Question: I am writing a kind of RTS CameraController in Unity using C#. I already managed to implement the basic functions, but now I am facing a tricky problem. I managed to rotate my camera and afterwards move into the right direction, BUT my scrolling boundaries are not working anymore after rotating (of course because I am just checking for x on the horizontal scrolling, but after rotation I would need to check for y instead). With boundaries I mean the restriction to only scroll until a certain position is reached (x < 0).
I am a bit stuck on how to solve my problem easily. One way would seems to be using conditions and check the rotation before checking for the boundaries, but this doesn't seem like a good aproach for me, just fixing the problem, but not really taking care of the cause. Now my question: Is there an easier or better way to achieve what I am doing? Did I miss something completely?
This is how I want the camera to move in all 4 rotations. The rectangles are my the world, the arrows define my bounds. The camera should always overshoot in backwards direction and stop before the bounds in forward direction.:

Here is my update method (vertDist and horDist are just defining from when on the mousescroll should start):
'''
void LateUpdate() {
//LEFT
if((Input.mousePosition.x < horDist || Input.GetAxis("Horizontal") < 0)
&& transform.position.x > 0)
transform.Translate(-speed, 0, 0);
//RIGHT
if((Input.mousePosition.x > Screen.width - horDist || Input.GetAxis("Horizontal") > 0)
&& transform.position.x < world.worldX)
transform.Translate(speed, 0, 0);
//UP
if((Input.mousePosition.y > Screen.height - vertDist || Input.GetAxis("Vertical") > 0)
&& transform.position.z < world.worldZ - 30) {
Vector3 temp = transform.eulerAngles;
transform.eulerAngles = new Vector3(0, transform.eulerAngles.y, transform.eulerAngles.z);
transform.Translate(0, 0, speed);
transform.eulerAngles = temp;
}
//DOWN
if((Input.mousePosition.y < vertDist || Input.GetAxis("Vertical") < 0)
&& transform.position.z > -10) {
Vector3 temp = transform.eulerAngles;
transform.eulerAngles = new Vector3(0, transform.eulerAngles.y, transform.eulerAngles.z);
transform.Translate(0, 0, -speed);
transform.eulerAngles = temp;
}
//ZOOM
//camera.fieldOfView -= Input.GetAxis("Mouse ScrollWheel");
//ROTATE
if(Input.GetButtonDown("Rotate")){
Vector3 targetPosition = transform.position;
targetPosition += transform.forward * 27;
//transform.Rotate(new Vector3(0, Mathf.Sign(Input.GetAxis("Rotate")) * 90, 0), Space.World);
transform.RotateAround(targetPosition, Vector3.up, Mathf.Sign(Input.GetAxis("Rotate")) * 90);
}
}
'''
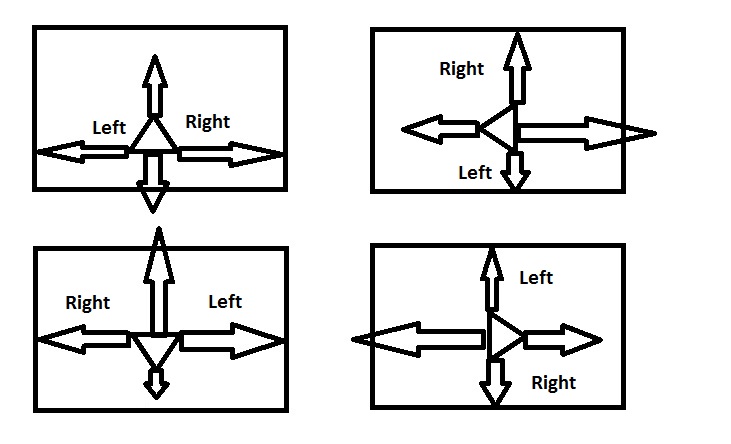
Answer: Finally I got a solution! I decided to define a Rect, depending on the current rotation and afterwards check if the camera-position is inside the Rect. Thus I had to mess a bit around with the positions, because I don't know why Rect.Contains() only takes the x- and y- coordinate of a position. My camera just moves along the x- and z-axis, so I did this weird coordinate swapping there:
'''
void LateUpdate() {
Rect bounds = DefineBounds();
Vector3 pos = transform.position;
//LEFT
if((/*Input.mousePosition.x < horDist ||*/ Input.GetAxis("Horizontal") < 0)) {
pos += transform.TransformDirection(-speed * Time.deltaTime, 0, 0);
//reset pos if out of bounds
if(!bounds.Contains(new Vector2(pos.x, pos.z)))
pos -= transform.TransformDirection(-speed * Time.deltaTime, 0, 0);
}
//RIGHT
if((/*Input.mousePosition.x > Screen.width - horDist ||*/ Input.GetAxis("Horizontal") > 0)) {
pos += transform.TransformDirection(speed * Time.deltaTime, 0, 0);
//reset pos if out of bounds
if(!bounds.Contains(new Vector2(pos.x, pos.z)))
pos -= transform.TransformDirection(speed * Time.deltaTime, 0, 0);
}
//UP
if((/*Input.mousePosition.y > Screen.height - vertDist ||*/ Input.GetAxis("Vertical") > 0)) {
//Set camera x-angle to 0
Vector3 temp = transform.eulerAngles;
transform.eulerAngles = new Vector3(0, transform.eulerAngles.y, transform.eulerAngles.z);
pos += transform.TransformDirection(0, 0, speed * Time.deltaTime);
//reset pos if out of bounds
if(!bounds.Contains(new Vector2(pos.x, pos.z)))
pos -= transform.TransformDirection(0, 0, speed * Time.deltaTime);
//Reset camera x-angle
transform.eulerAngles = temp;
}
//DOWN
if((/*Input.mousePosition.y < vertDist ||*/ Input.GetAxis("Vertical") < 0)) {
//Set camera x-angle to 0
Vector3 temp = transform.eulerAngles;
transform.eulerAngles = new Vector3(0, transform.eulerAngles.y, transform.eulerAngles.z);
pos += transform.TransformDirection(0, 0, -speed * Time.deltaTime);
//reset pos if out of bounds
if(!bounds.Contains(new Vector2(pos.x, pos.z)))
pos -= transform.TransformDirection(0, 0, -speed * Time.deltaTime);
//Reset camera x-angle
transform.eulerAngles = temp;
}
transform.position = pos;
//ZOOM
//camera.fieldOfView -= Input.GetAxis("Mouse ScrollWheel");
transform.position = new Vector3(pos.x, pos.y - Input.GetAxis("Mouse ScrollWheel"), pos.z);
//ROTATE
if(Input.GetButtonDown("Rotate")){
Vector3 targetPosition = transform.position;
Vector2 posXZ;
targetPosition += transform.forward * 27;
transform.RotateAround(targetPosition, Vector3.up, Mathf.Sign(Input.GetAxis("Rotate")) * 90);
bounds = DefineBounds();
pos = transform.position;
posXZ = new Vector2(pos.x, pos.z);
while(!bounds.Contains(posXZ)) {
posXZ = Vector2.MoveTowards(posXZ, bounds.center, 1);
pos.x = posXZ.x;
pos.z = posXZ.y;
}
transform.position = pos;
}
}
'''